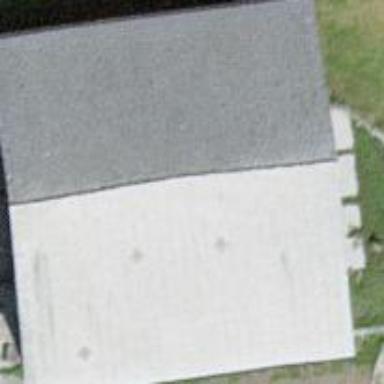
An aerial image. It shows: Farm auxiliary building.